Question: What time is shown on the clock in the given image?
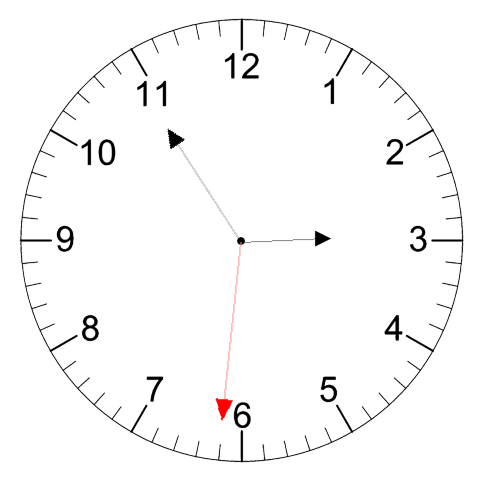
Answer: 02:54:31